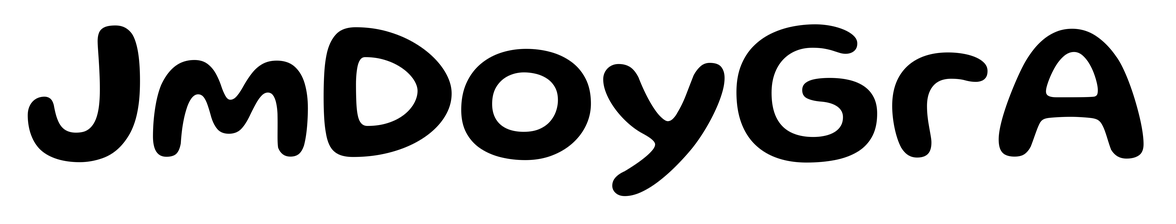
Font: Gluten_Medium